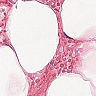
Metastatic tissue present: no